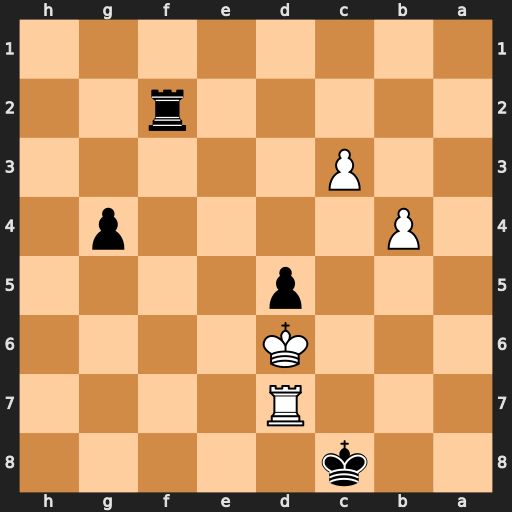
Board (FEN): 2k5/3R4/3K4/3p4/1P4p1/2P5/5r2/8
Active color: b
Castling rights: -
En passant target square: -
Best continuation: Rf6+ Ke7 Rf7+ Kxf7 Kxd7